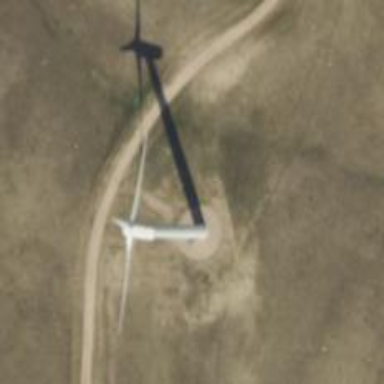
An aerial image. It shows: Wind turbine generating power.